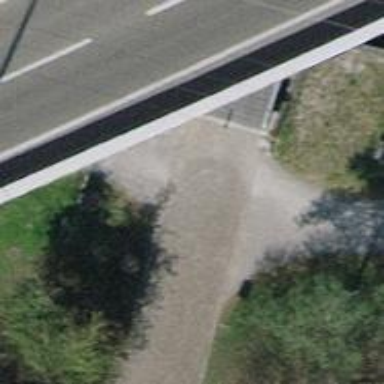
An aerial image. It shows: Track road with grade1 grade and sett surface.